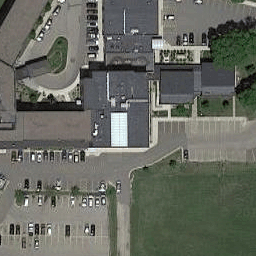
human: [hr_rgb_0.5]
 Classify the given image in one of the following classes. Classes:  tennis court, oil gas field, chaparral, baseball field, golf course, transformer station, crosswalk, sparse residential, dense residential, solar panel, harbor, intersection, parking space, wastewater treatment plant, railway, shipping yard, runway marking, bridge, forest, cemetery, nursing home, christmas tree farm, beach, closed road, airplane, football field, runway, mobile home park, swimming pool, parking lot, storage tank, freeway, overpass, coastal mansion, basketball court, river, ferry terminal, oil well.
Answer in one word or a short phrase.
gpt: nursing home